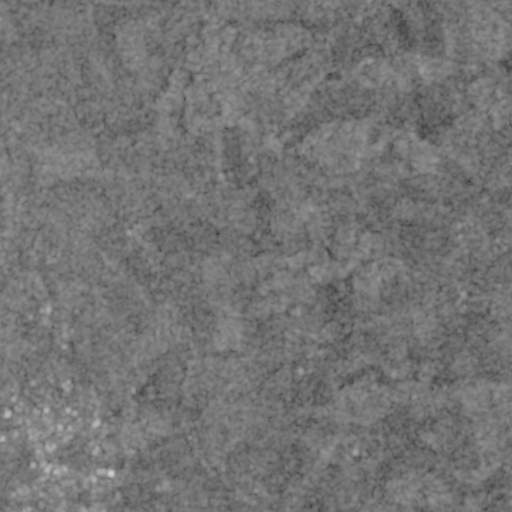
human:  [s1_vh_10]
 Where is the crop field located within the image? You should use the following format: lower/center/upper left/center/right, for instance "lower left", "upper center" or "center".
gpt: The crop field is located in the lower left of the image.
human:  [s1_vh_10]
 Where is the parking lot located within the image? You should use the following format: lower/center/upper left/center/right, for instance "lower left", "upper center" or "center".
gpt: The parking lot is located in the lower left of the image.
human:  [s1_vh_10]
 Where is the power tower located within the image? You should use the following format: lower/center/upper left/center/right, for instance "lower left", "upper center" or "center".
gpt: The power tower is located in the upper left of the image.
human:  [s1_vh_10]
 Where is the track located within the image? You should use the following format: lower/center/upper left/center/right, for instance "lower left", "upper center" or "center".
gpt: The track is located in the lower left of the image.
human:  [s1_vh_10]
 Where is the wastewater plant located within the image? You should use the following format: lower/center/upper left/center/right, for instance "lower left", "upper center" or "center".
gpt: The wastewater plant is located in the lower left of the image.
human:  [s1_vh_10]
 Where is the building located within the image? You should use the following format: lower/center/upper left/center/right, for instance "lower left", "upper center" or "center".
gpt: There is no building in the image.

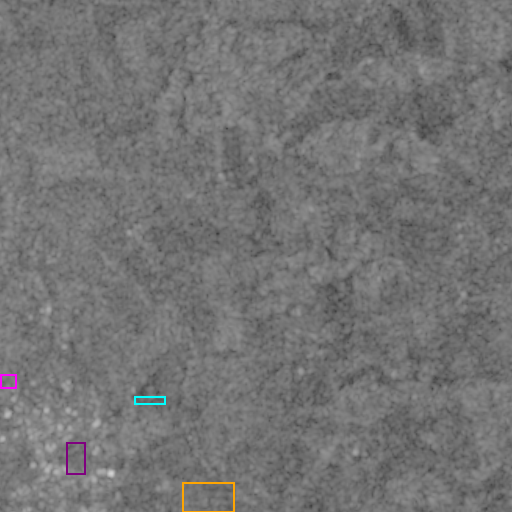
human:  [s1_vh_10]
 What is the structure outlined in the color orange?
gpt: The structure outlined in orange is a crop field.
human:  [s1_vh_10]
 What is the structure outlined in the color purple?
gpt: The structure outlined in purple is a park.
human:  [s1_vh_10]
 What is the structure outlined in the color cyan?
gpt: The structure outlined in cyan is a parking lot.
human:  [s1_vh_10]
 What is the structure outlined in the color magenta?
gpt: The structure outlined in magenta is a wastewater plant.
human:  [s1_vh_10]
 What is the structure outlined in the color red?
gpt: There is no red outline.